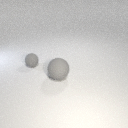
small gray rubber sphere to the left of large gray rubber sphere